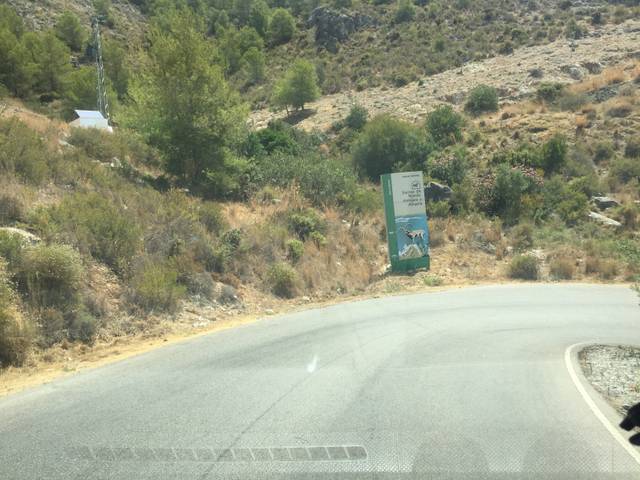
Region: Spain
Coordinates: 36.798, -3.901